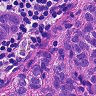
Metastatic tissue present: yes